Question:
Hi I want to load a square image (the page curl) as seen in the lower right corner programmatically when the view controller loads.
How to do this?
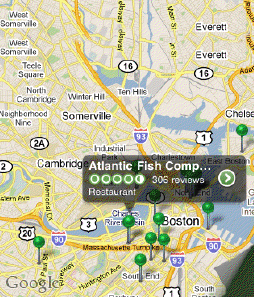
Answer: Just add a 'UIImageView' as a subview and set the appropriate frame.